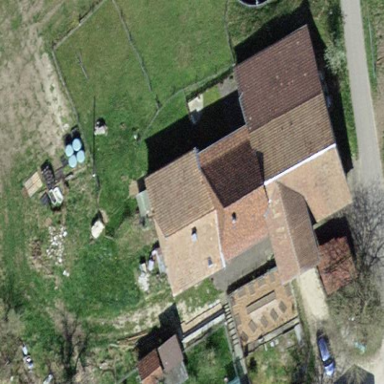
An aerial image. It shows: Farmyard area.